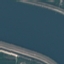
Land use / land cover class: River